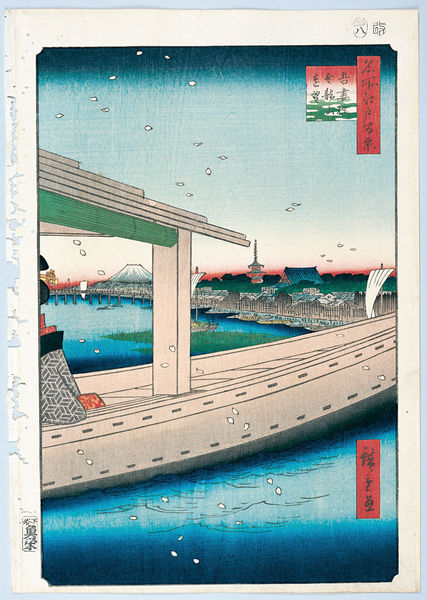
Titel: 100 berühmte Ansichten von Edo
Künstler: Utagawa Hiroshige
Schlagwörter: berg, blau, himmel, kopf, meer, wasser, weiß, fluss, grün, see, stadt, ufer, frau, holz, rücken, schwarz, zeichen, blüten, dach, haus, rot, arm, mensch, horizont, brücke, gewässer, insel, blatt, boot, fliegen, kahn, hellblau, holzschnitt, japan, schiff, schrift, segel, welle, wellen, grafik, graphik, hafen, ellenbogen, japanisch, bucht, blütenblätter, vulkan, asien, druck, schnitt, druckgrafik, holzdruck, chinesisch, china, blua, blütenblatt, tempel, farbverlauf, kirsche, überfahrt, reis, kimono, kirschblüte, fuji, haushäuser, hiroshige, druckgraphk, kunisawa, japanische zeichen